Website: slack
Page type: stored-credit-cards
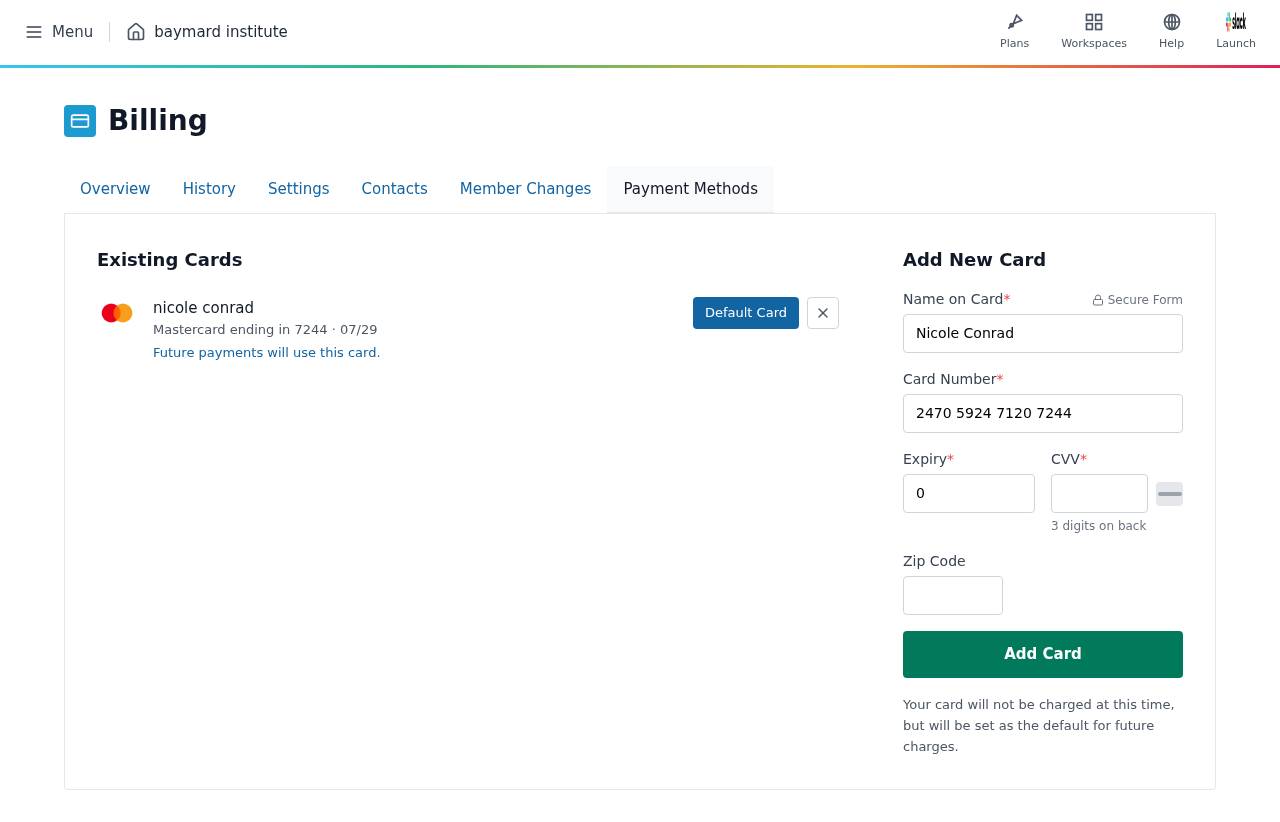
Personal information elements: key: PII_CARD_CVV
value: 208
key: PII_CARD_EXPIRY
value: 07/29
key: PII_CARD_EXPIRY_MONTH
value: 07
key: PII_CARD_EXPIRY_YEAR
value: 29
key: PII_CARD_LAST4
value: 7244
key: PII_CARD_NUMBER
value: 2470 5924 7120 7244
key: PII_CARD_TYPE
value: Mastercard
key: PII_FULLNAME
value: nicole conrad
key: PII_FULLNAME
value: Nicole Conrad
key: PII_POSTCODE
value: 65863